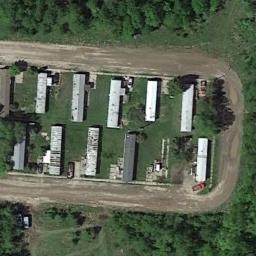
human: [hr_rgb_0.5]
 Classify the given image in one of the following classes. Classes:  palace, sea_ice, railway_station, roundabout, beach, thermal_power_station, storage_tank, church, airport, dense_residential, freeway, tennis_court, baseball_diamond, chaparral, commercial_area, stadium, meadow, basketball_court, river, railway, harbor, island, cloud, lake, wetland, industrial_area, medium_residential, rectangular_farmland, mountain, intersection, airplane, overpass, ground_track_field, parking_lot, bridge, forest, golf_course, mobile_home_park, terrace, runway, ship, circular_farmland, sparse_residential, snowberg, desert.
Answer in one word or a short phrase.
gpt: mobile_home_park